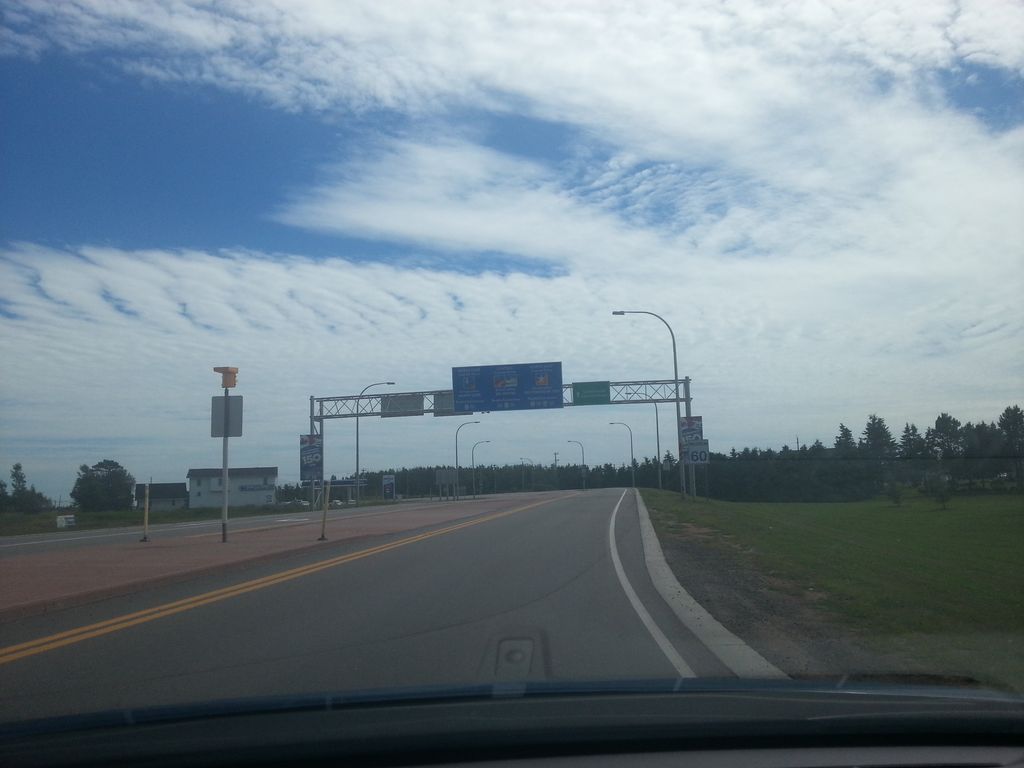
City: charlottetown